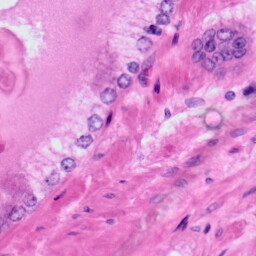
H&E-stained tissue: Prostate